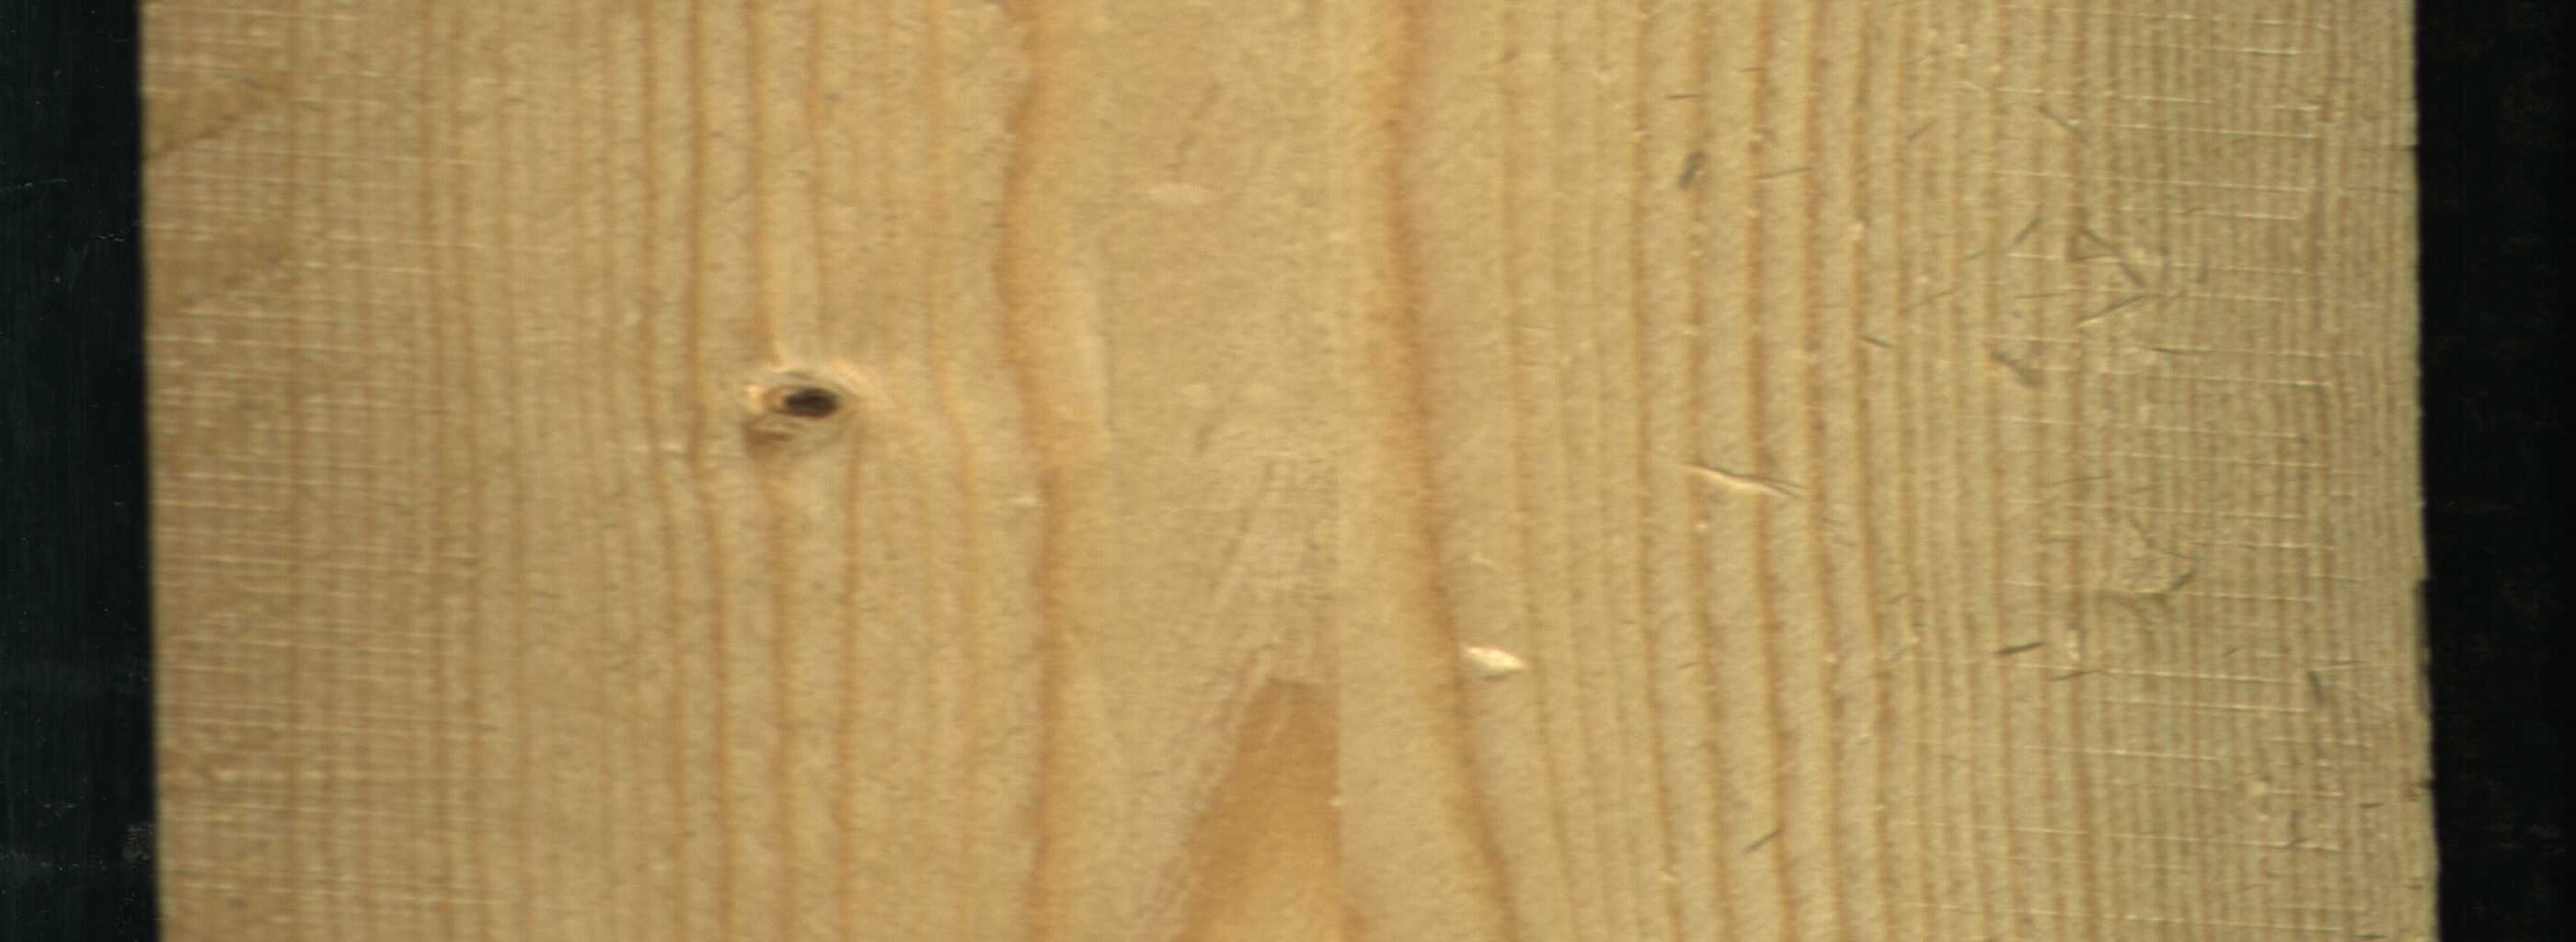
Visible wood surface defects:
Dead_Knot